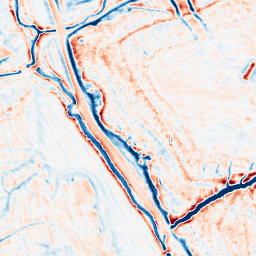
Category: edge_preserving
Decomposition family: bilateral
Decomposition parameters: d: 15
sigma_color: 100
sigma_space: 25
Upsampling method: quadratic
Upsampling parameters: scale: 2
Upsampling scale: 2